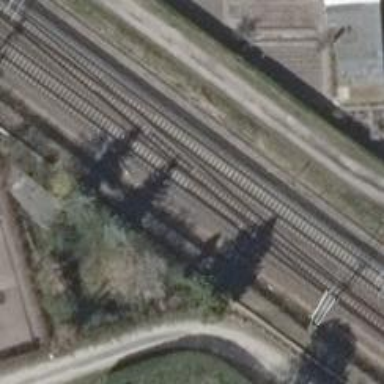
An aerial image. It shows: Railway track with contact line for electrification.